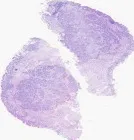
Pathologic examination. (A) Gross images.
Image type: pathology (h&e)